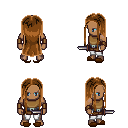
a pixel art fantasy rpg character, male body template, human, dark skin, leather chest armor, white pants, brown extra-long hairstyle, leather bracers, brown slippers, dagger, four views (front, back, left, right), 2x2 character sprite sheet, small pixel art, hard edges, no anti-aliasing